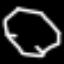
Label: octagon